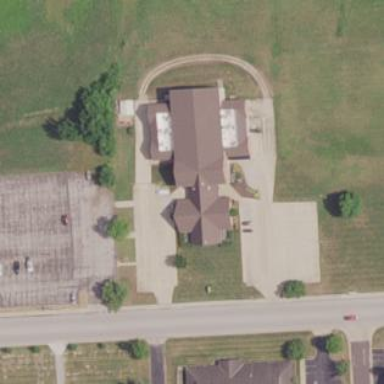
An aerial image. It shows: Building that is place of worship.